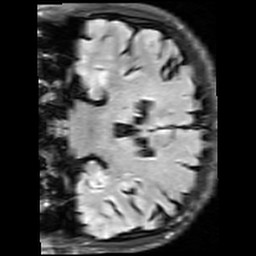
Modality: FLAIR
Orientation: coronal
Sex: male
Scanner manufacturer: siemens
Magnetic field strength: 3 T
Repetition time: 10 s
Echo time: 0.09 s